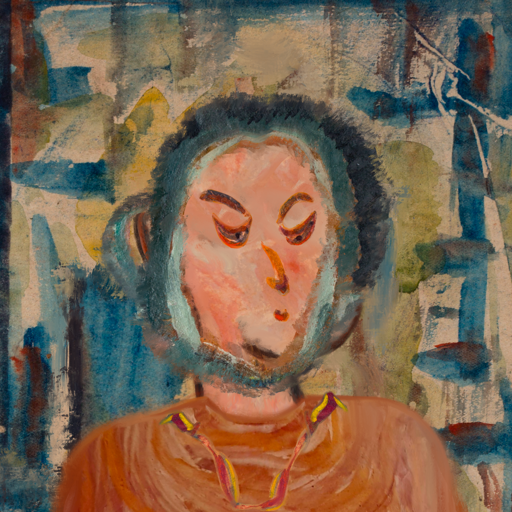
Background: Orphan, Head And Neck Side: Roy_Bahadur, Face Side: Hypocrite, Bust: Pious_Lady, Hair Side: Boggyland, Head Accessory: Blank, Second Necklace: Gypsy_Mother_1, Necklace: Blank, Baby: Blank